二年级 · 算术
题中数的顺序看图填空.

在 500 和 700 之间的数是

在 1200 和 1400 之间的数是

接近 1000 的数是
是四位数的有 (
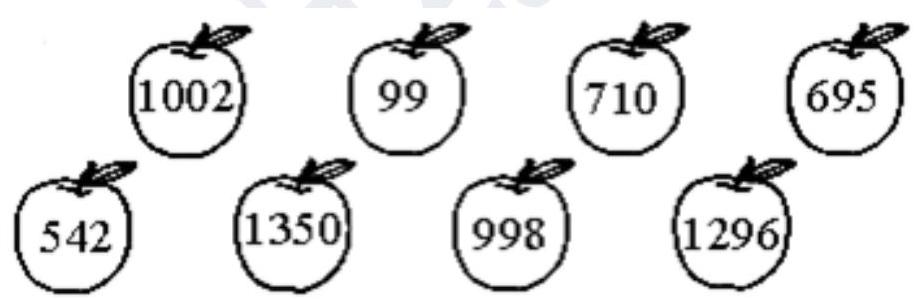
答案: 95, 542, ; 1350, 1296; 1002, 998; 1002, 1350, 1296